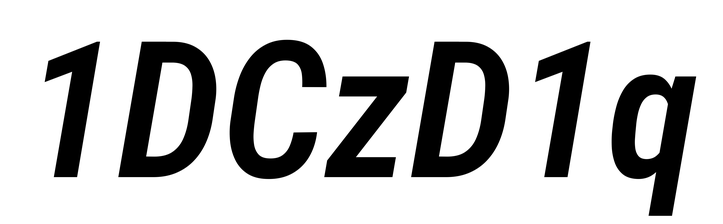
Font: Roboto-Italic_Condensed_SemiBold_Italic